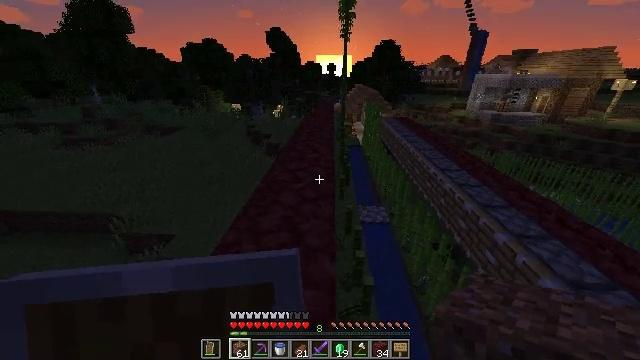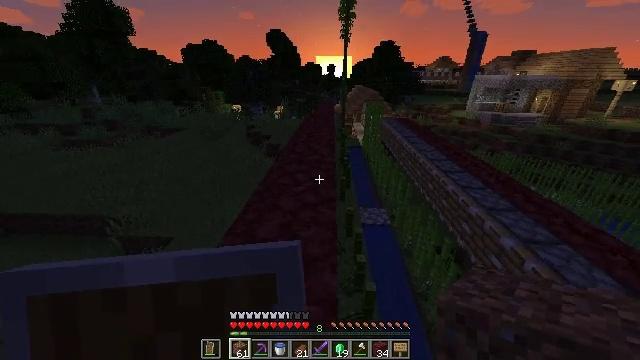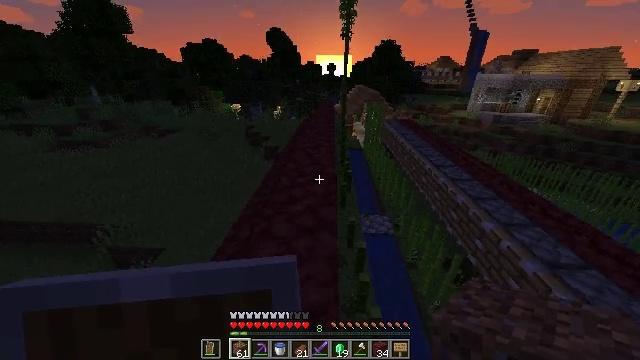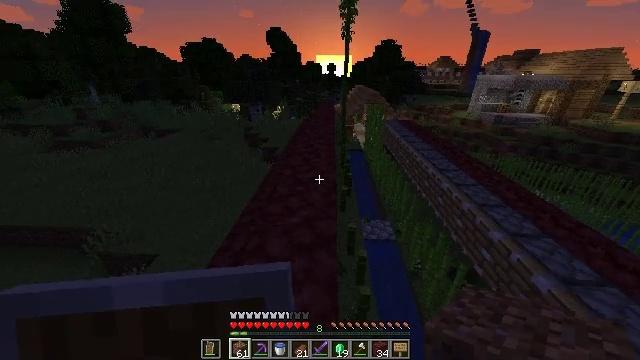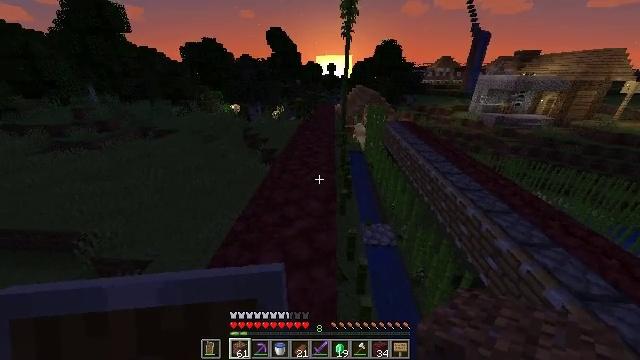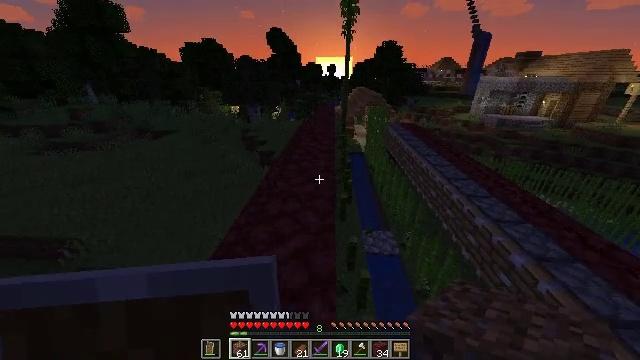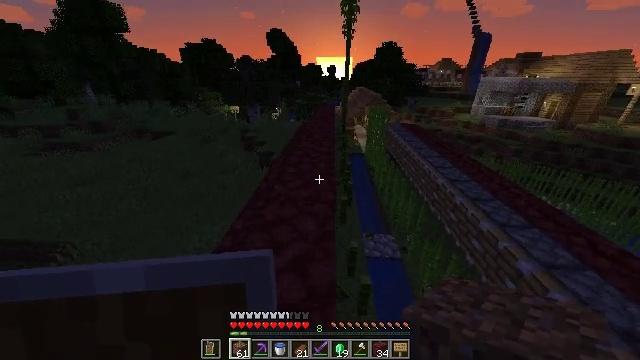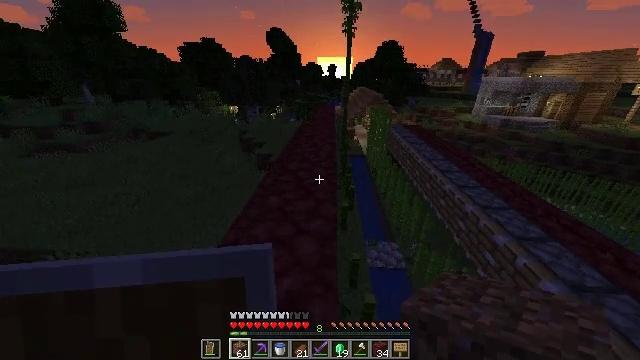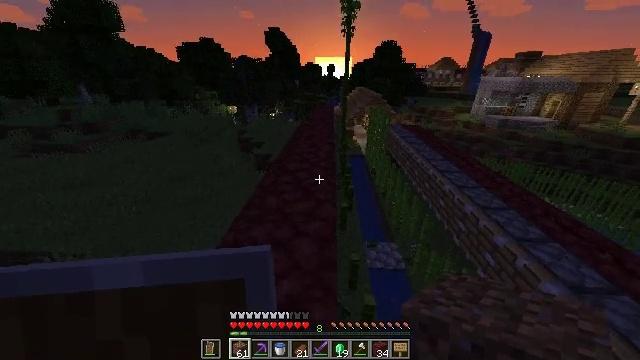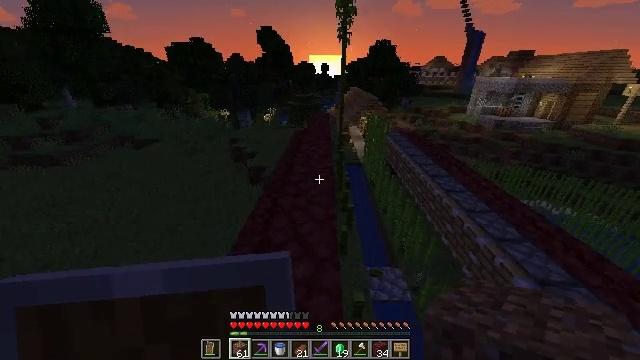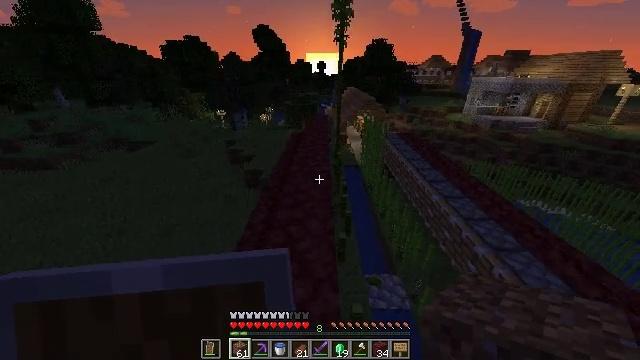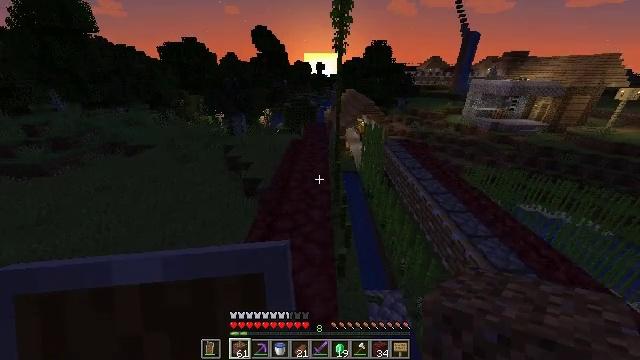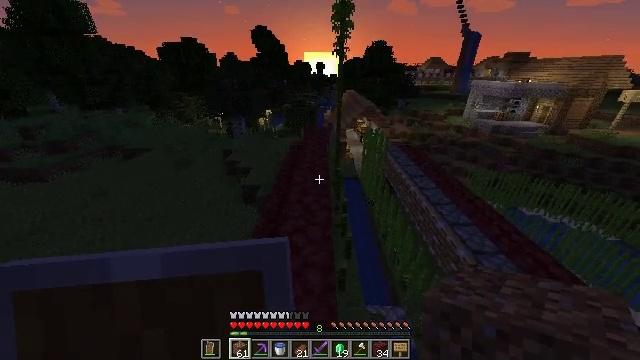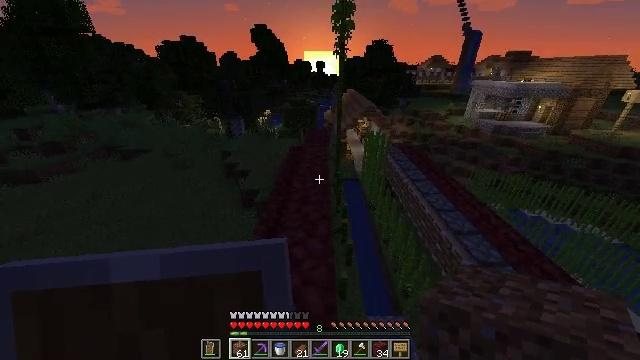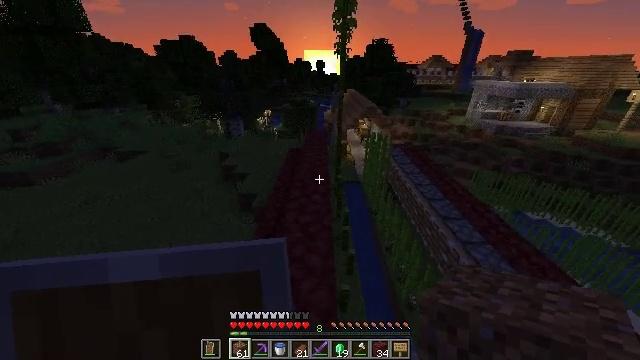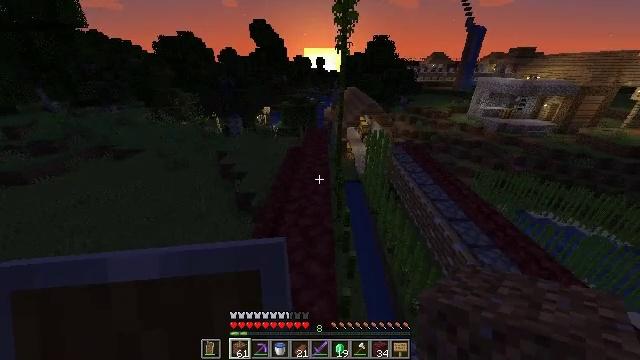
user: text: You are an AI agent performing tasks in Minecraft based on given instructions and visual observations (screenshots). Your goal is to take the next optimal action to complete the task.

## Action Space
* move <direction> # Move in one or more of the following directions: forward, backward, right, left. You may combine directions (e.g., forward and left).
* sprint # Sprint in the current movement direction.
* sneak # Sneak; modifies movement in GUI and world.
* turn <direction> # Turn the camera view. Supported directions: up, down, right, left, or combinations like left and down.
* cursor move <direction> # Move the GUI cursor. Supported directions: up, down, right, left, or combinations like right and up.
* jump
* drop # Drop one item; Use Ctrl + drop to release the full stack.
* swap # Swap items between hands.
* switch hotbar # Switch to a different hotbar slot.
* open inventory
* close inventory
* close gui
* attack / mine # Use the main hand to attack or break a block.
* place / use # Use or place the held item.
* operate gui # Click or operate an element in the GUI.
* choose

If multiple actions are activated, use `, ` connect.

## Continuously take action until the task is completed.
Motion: motion action
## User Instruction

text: Break the bamboo stalk.
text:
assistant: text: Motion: move forward
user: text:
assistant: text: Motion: move forward
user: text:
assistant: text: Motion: move forward
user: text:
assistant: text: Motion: move forward
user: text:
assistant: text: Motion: move forward
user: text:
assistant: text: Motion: move forward
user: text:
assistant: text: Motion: move forward
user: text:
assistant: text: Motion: move forward
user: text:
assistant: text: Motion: move forward, turn right, jump
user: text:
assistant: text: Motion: move forward, jump
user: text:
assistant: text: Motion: move forward, jump
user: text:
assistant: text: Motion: move forward, jump
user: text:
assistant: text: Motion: move forward, jump
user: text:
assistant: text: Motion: move forward, jump
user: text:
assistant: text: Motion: move forward, jump
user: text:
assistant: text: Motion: move forward, jump
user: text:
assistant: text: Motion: move forward, jump
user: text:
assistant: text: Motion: move forward, jump
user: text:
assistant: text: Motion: move forward, jump
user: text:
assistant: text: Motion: move forward, jump
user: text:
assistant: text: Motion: move forward, jump
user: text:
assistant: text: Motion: move forward, jump
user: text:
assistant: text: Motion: move forward, jump
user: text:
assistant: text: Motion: move forward, jump
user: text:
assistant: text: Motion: move forward, jump
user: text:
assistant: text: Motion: move forward, turn down, jump
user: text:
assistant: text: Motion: move forward, jump
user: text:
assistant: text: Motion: move forward, jump
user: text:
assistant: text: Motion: move forward, turn down, jump
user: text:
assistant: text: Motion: move forward